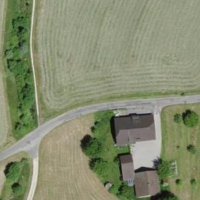
EUNIS habitat code: 52
Species observed at this site:
Stellaria graminea